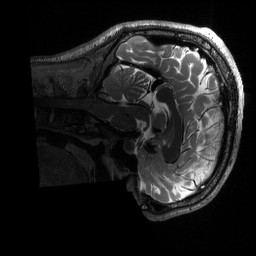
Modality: T2w
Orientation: sagittal
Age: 28
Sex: male
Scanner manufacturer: siemens
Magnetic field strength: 3 T
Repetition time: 3.2 s
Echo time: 0.563 s